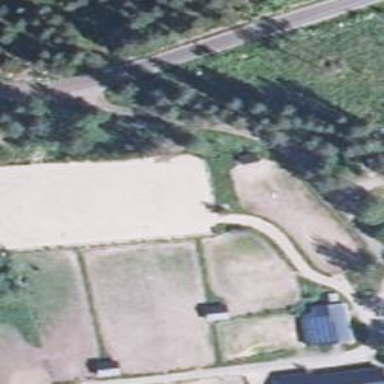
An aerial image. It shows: Fence surrounding equestrian pitch for leisure land activities.